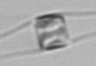
Label: Chaetoceros_danicus